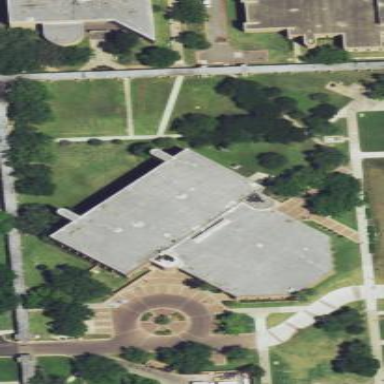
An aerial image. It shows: University building.